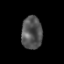
Tissue: prostate
Cell type: T cells
Senescence score: 0.2529
Nuclear area (px): 661
Mean DAPI intensity: 84.21